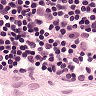
Metastatic tissue present: no